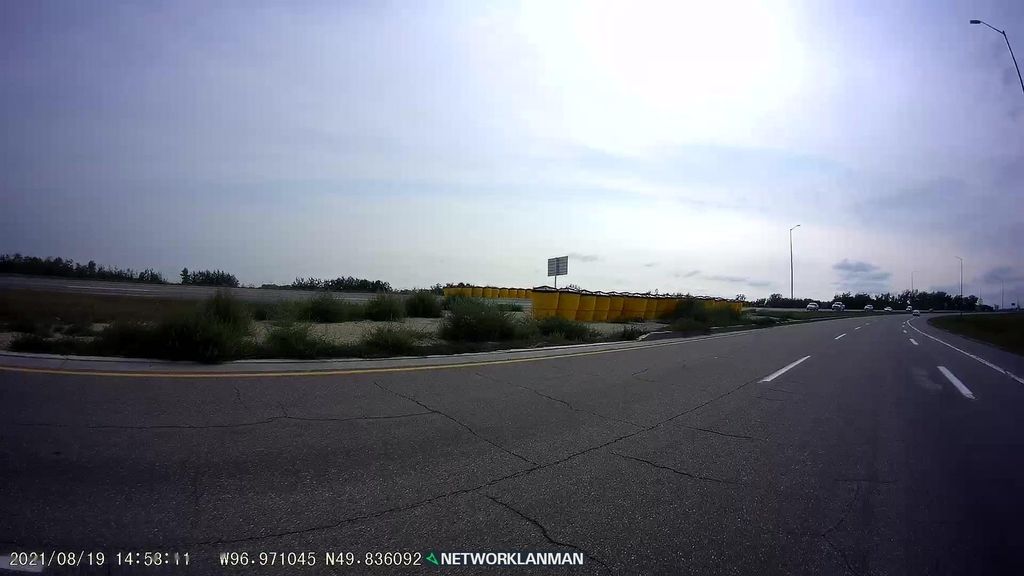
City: winnipeg